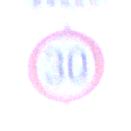
Verkehrszeichen: Geschwindigkeit30
Zusatzzeichen oben: FussgaengerueberwegRechts
Umgebung: Outdoor, Nature
Tageszeit: SunriseSunset
Wetter: Clear
Licht: Natural
Jahreszeit: NotSpecified
Kontrast: LowContrast